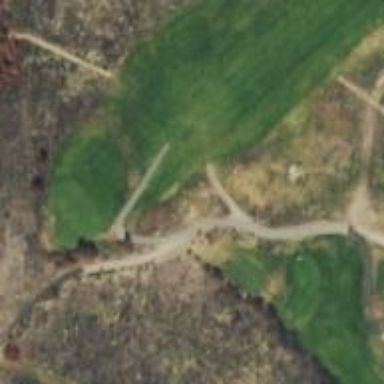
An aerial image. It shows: Service road used as golf cart path.